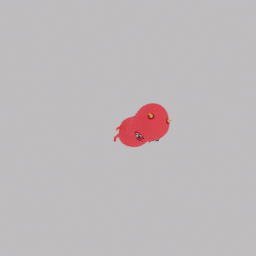
Label: animals